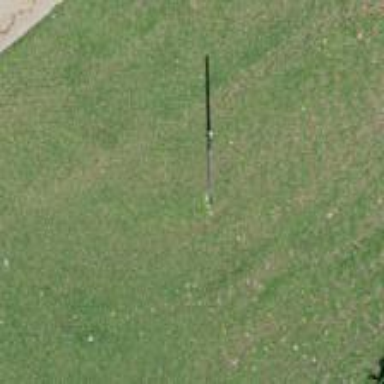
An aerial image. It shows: Power pole.